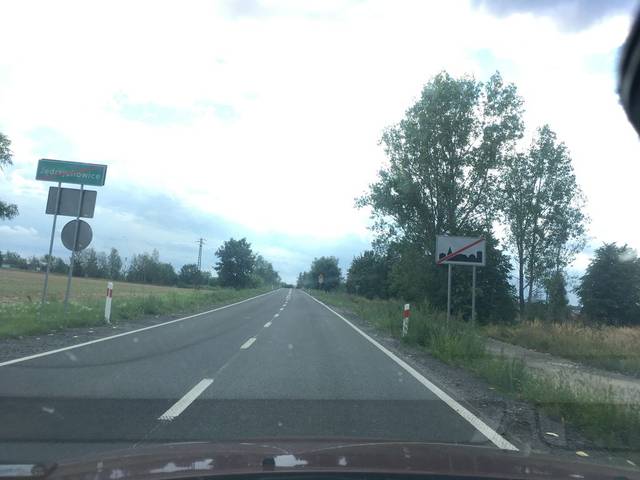
Region: Germany
Coordinates: 51.181, 15.014